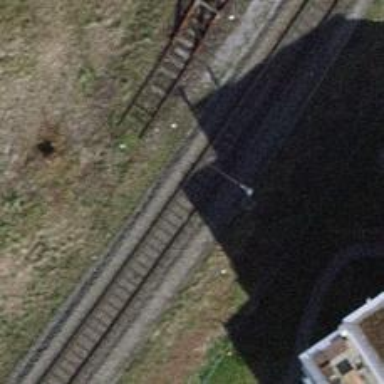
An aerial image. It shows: Rail line with electrified contact lines on embankment.